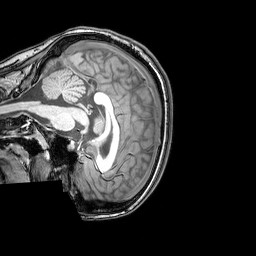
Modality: T1w
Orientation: sagittal
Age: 21
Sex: female
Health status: healthy
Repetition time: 0.081 s
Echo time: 0.037 s